Field crop: maize
Growth stage: 2
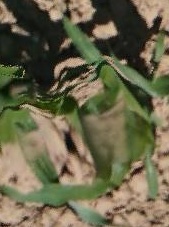
Species: maize